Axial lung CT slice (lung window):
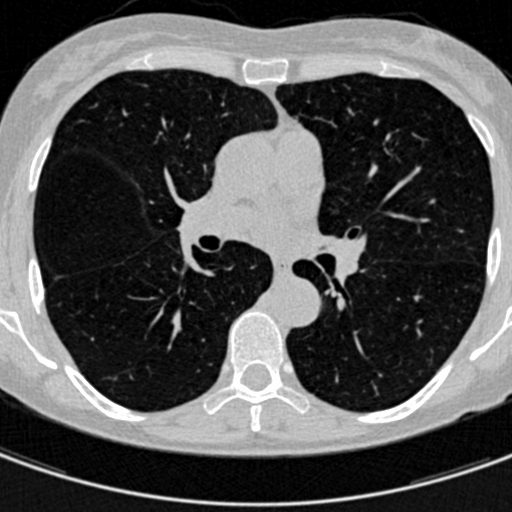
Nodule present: no